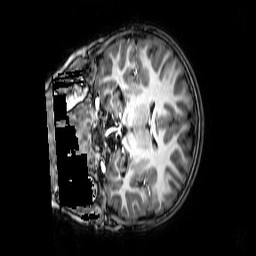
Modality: T1w
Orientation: coronal
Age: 8
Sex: female
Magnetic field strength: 3 T
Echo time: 0.0038 s